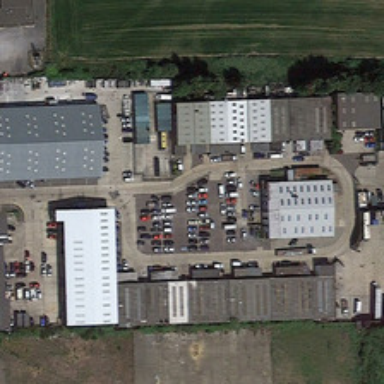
Some buildings are around a parking lot in a industrial area .